Question: I have this five (5) geom_vline() in my plot and I want them to have a different colors. Is there a way to do that?
Here's my codes,
'''
library(ggplot2)
x <- seq(-7, 8, length = 90)
tvalues <- dt(x,15)
qplot(x, tvalues) + geom_polygon(fill = "purple", colour = "purple", alpha = 0.5) +
geom_point(fill = "purple", colour = "purple", alpha = 0.2, pch = 21) +
geom_vline(xintercept = c(a <- c(-2.27685371, 0.<PHONE>,
0.33598194, 1.92426022), mean(a)), linetype = "dashed", colour = "red") + theme_bw() + xlab(bquote(bold('Average Tensile Strength (lb/in'^'2'*')'))) +
ylab(expression(bold(P(x)))) +
opts(title = expression(bold("Student t Distribution")), plot.title = theme_text(size = 20, colour = "darkblue"),
panel.border = theme_rect(size = 2, colour = "red"))
'''
And here is the output,

Notice the five vertical lines in the plot, I want each of those line to have a different color,
I tried this
'''
library(colorRamps)
geom_vline(xintercept = c(a <- c(-2.27685371, 0.<PHONE>,
0.33598194, 1.92426022), mean(a)), linetype = "dashed", colour = matlab.like(5))
'''
but didn't work, Another attempt
'''
geom_vline(xintercept = c(a <- c(-2.27685371, 0.<PHONE>,
0.33598194, 1.92426022), mean(a)), linetype = "dashed", colour = c("red","blue","green","yellow","orange"))
'''
and still unsuccessful.
Thanks in advance!
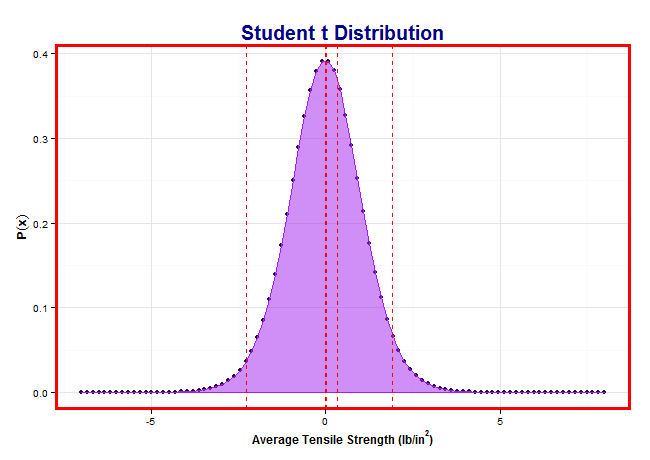
Answer: So you're sort of missing the fundamental idea behind , which is that you always put all your data into a 'data.frame' and every aesthetic that you map corresponds to a variable in your data frame.
You could get 5 vertical lines, each of a different color with five separate calls to 'geom_vline' but that misses the point of the entire package. Instead, you create a data frame:
'''
a <- c(-2.27685371,0.<PHONE>,0.33598194,1.92426022)
vlines <- data.frame(xint = c(a,mean(a)),grp = letters[1:5])
'''
I've explicitly created a grouping variable 'grp' to map to 'colour'. Then we add the layer and map the aesthetics to these variables using 'aes':
'''
qplot(x, tvalues) +
geom_polygon(fill = "purple", colour = "purple", alpha = 0.5) +
geom_point(fill = "purple", colour = "purple", alpha = 0.2, pch = 21) +
geom_vline(data = vlines,aes(xintercept = xint,colour = grp), linetype = "dashed") +
theme_bw() +
xlab(bquote(bold('Average Tensile Strength (lb/in'^'2'*')'))) +
ylab(expression(bold(P(x)))) +
opts(title = expression(bold("Student t Distribution")),
plot.title = theme_text(size = 20, colour = "darkblue"),
panel.border = theme_rect(size = 2, colour = "red"))
'''
(The colors will be hard to distinguish because they're dashed lines, and two of them are nearly on top of each other.)
You will get much more out of if you transition away from 'qplot' towards 'ggplot()' and start putting your data into data frames rather than vectors.